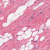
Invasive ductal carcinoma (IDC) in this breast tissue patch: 0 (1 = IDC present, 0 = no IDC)